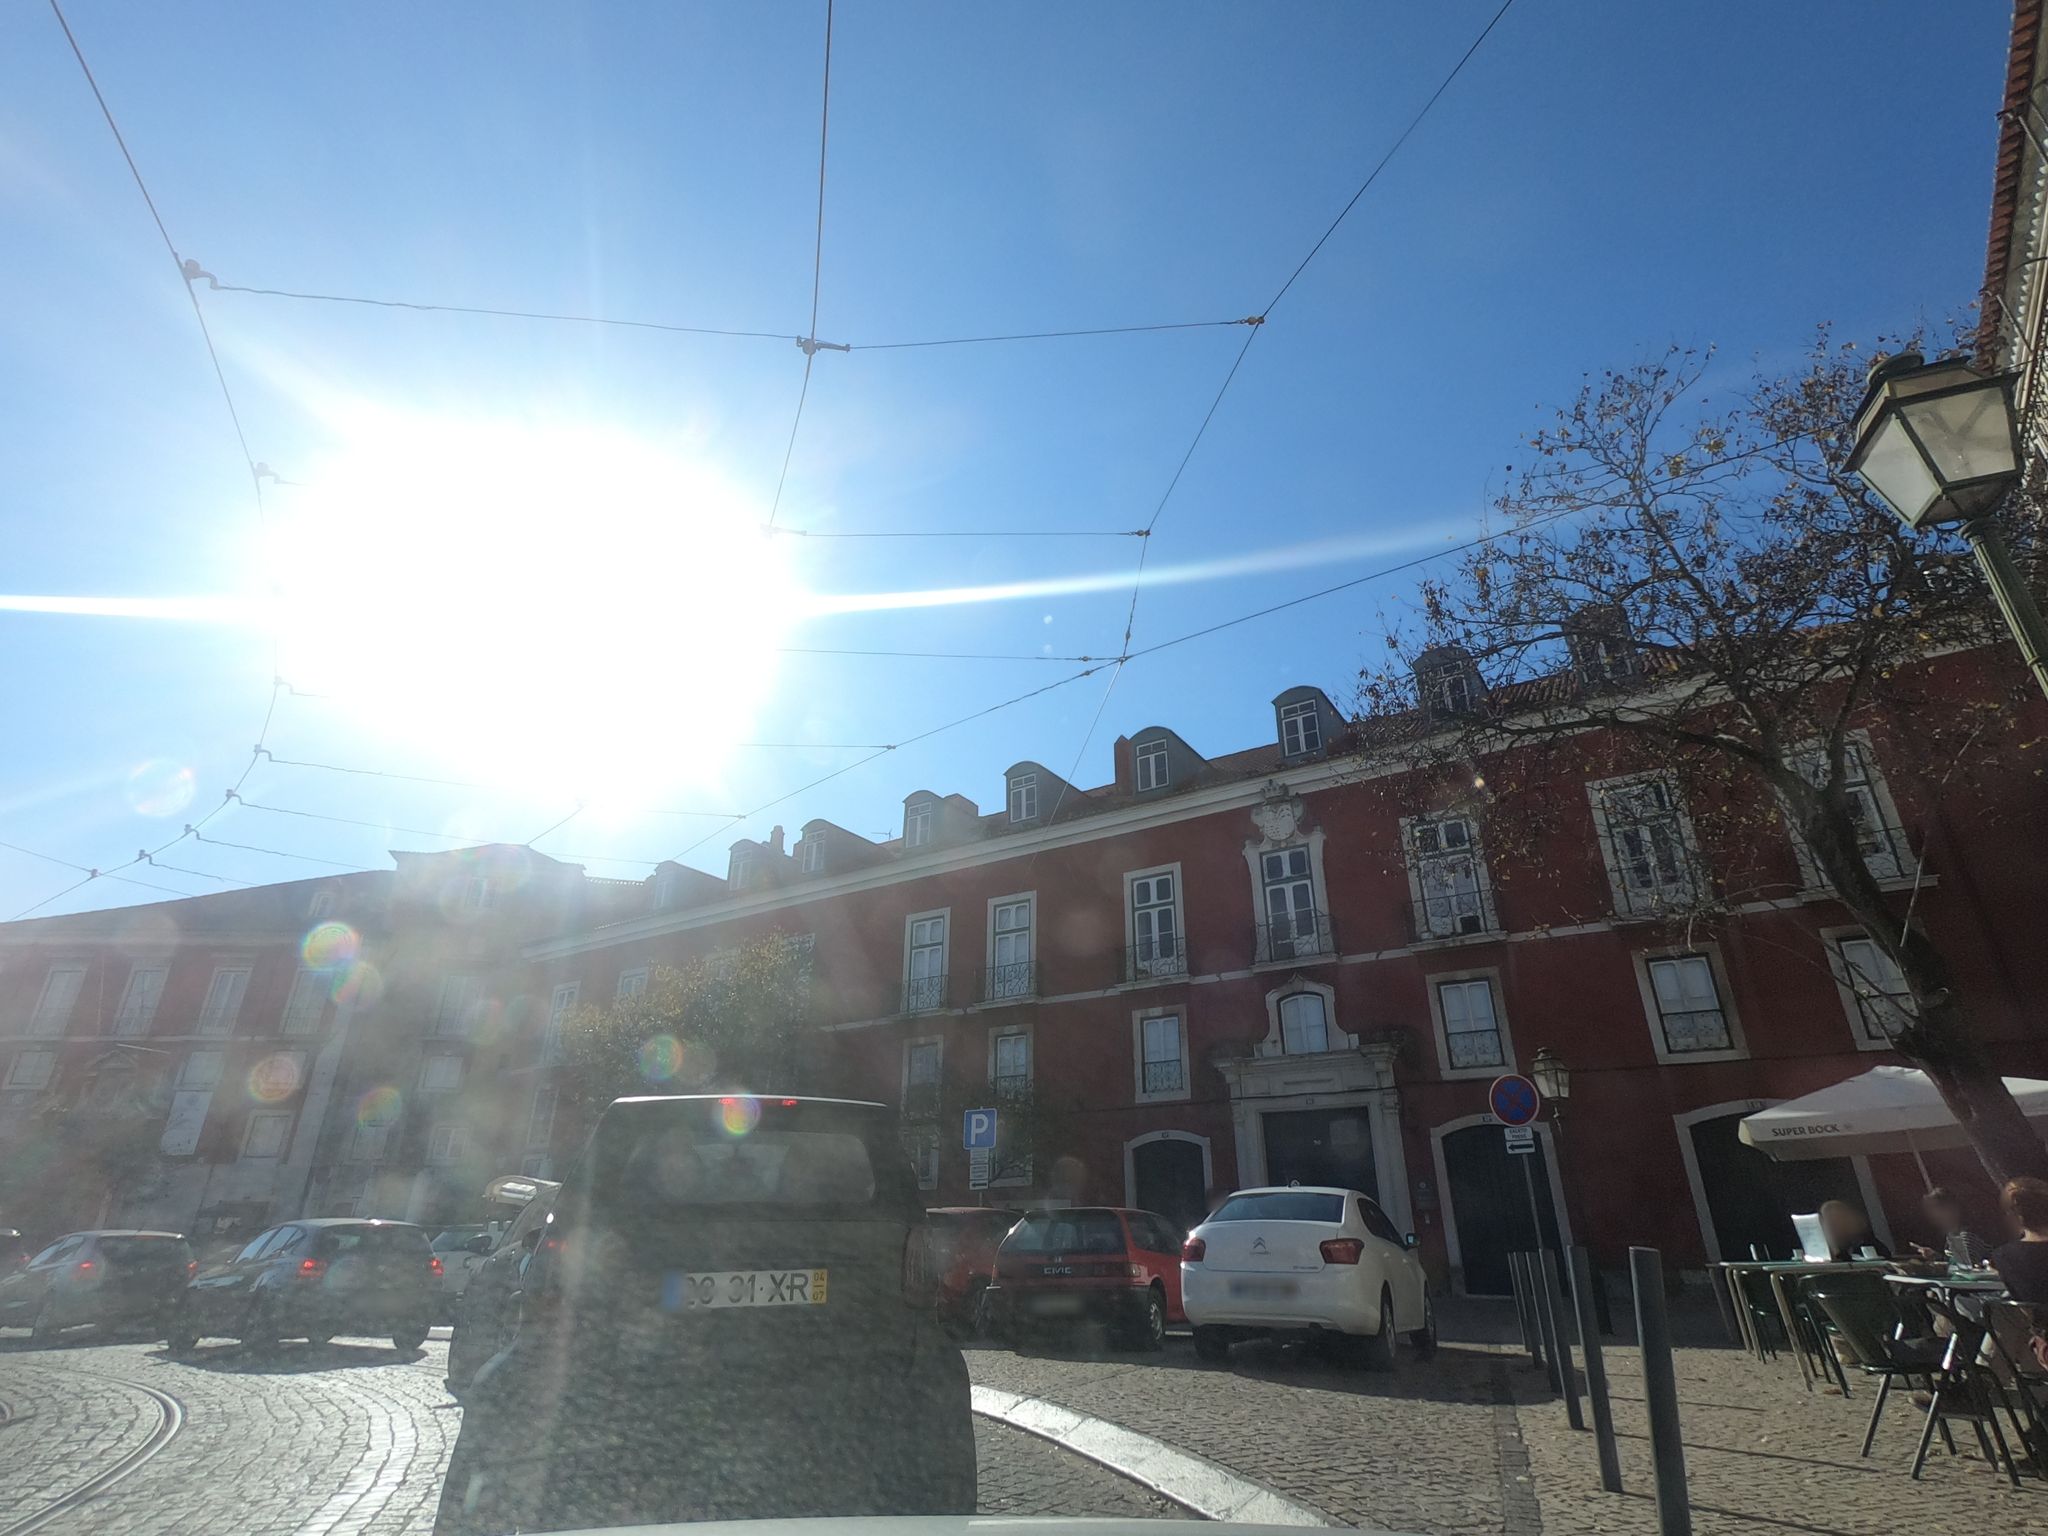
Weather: clear
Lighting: day
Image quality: good
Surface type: driving surface
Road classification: footway, steps, pedestrian, residential
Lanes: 2
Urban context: urban centre
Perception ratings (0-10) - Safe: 1.21, Lively: 4.07, Beautiful: 4.53, Boring: 7.76, Depressing: 5.39, Wealthy: 7.99